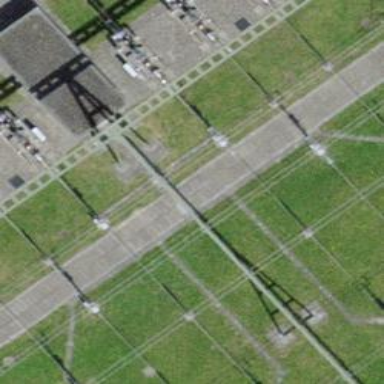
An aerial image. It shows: Insulator used in power systems.